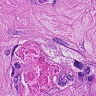
Metastatic tissue present: yes